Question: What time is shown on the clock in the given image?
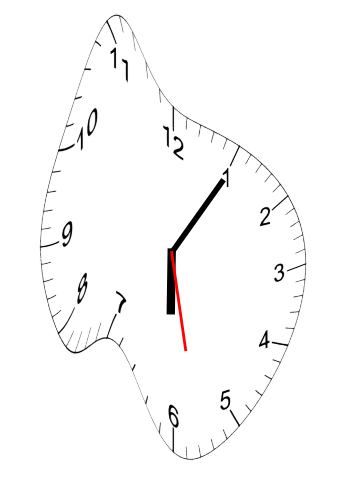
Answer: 06:05:28